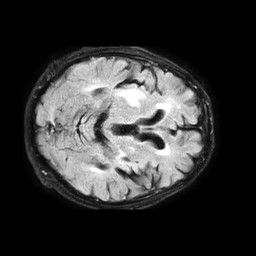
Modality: FLAIR
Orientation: axial
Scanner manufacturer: philips
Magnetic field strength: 1.5 T
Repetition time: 6 s
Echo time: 0.1029 s